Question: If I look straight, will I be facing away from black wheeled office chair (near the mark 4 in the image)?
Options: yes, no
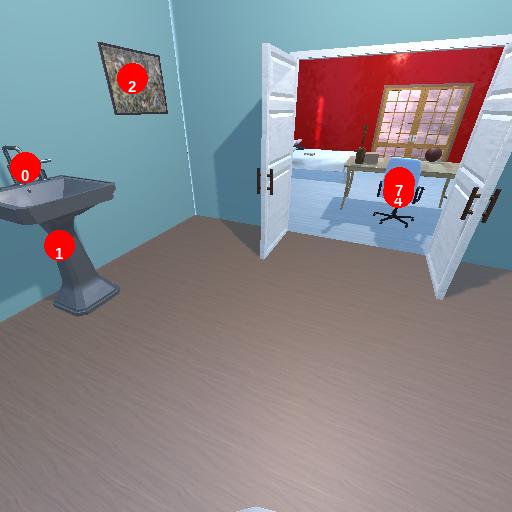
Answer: yes